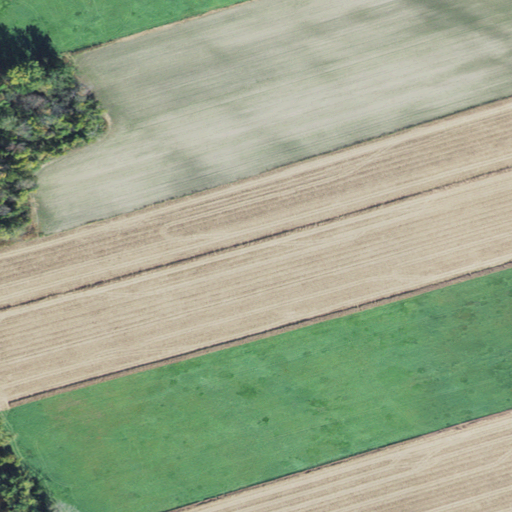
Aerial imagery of bench in Massachusetts named Pauchaug Meadow containing cultivated crops, pasture, deciduous forest, and open water